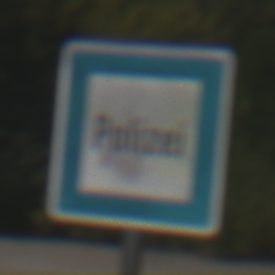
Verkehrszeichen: Polizei
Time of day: Midday
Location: Outdoor (Nature)
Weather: Clear
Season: Summer
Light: Natural